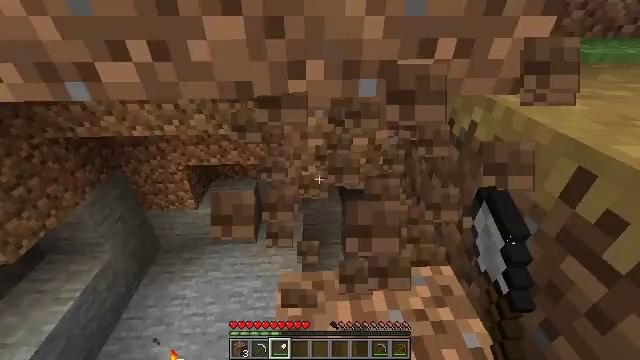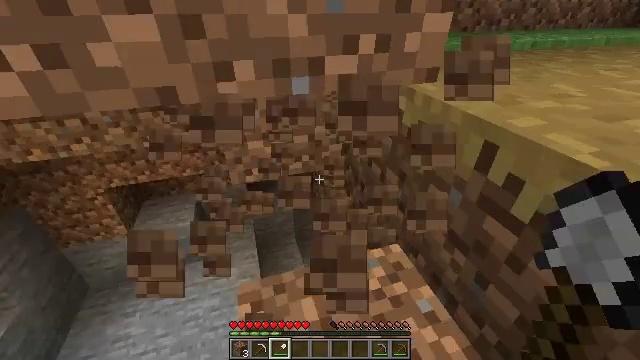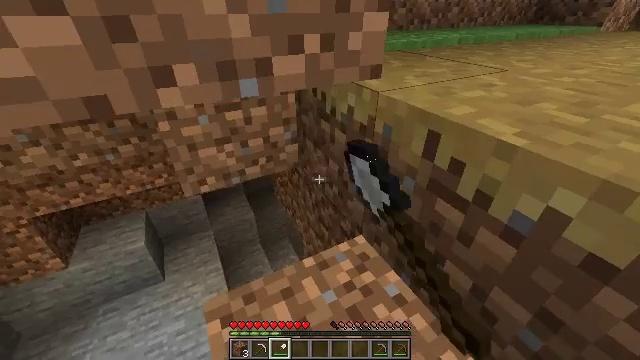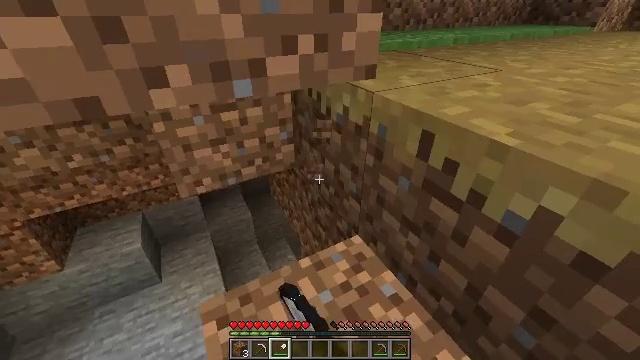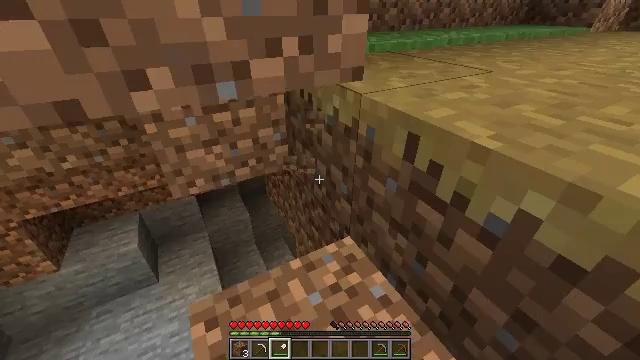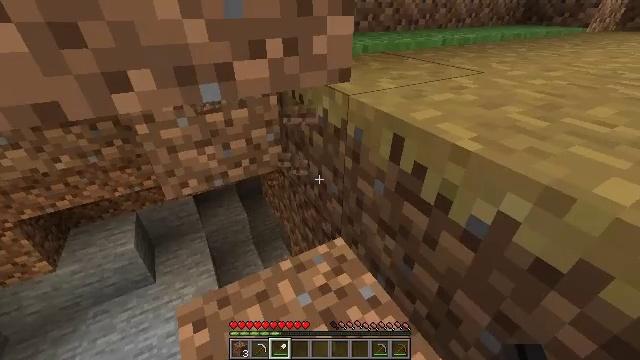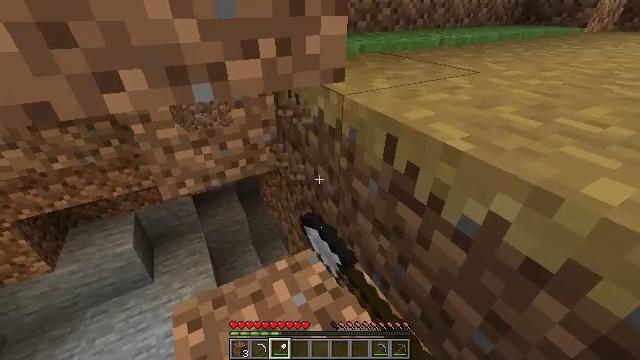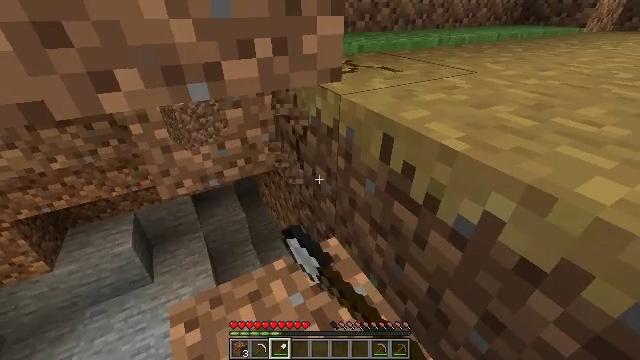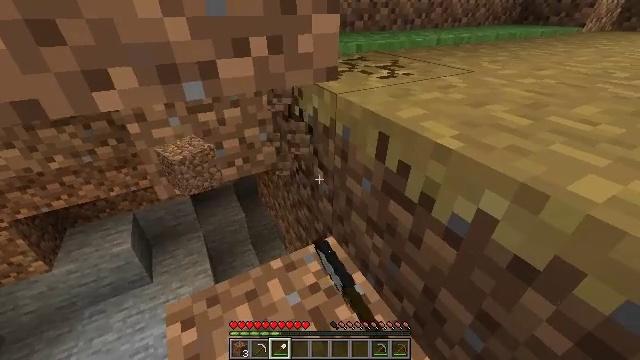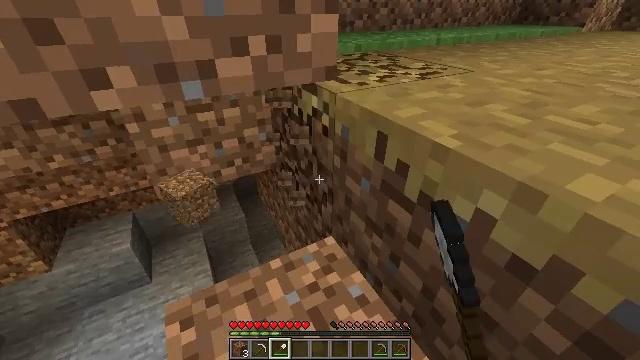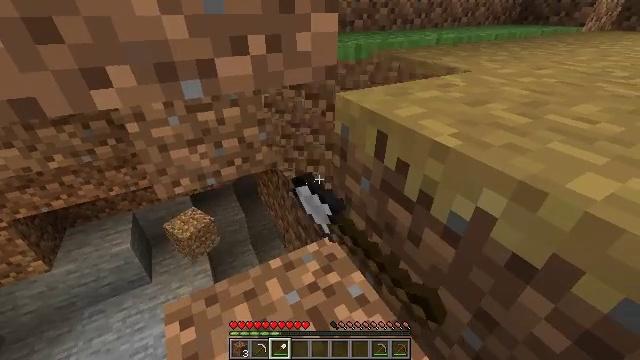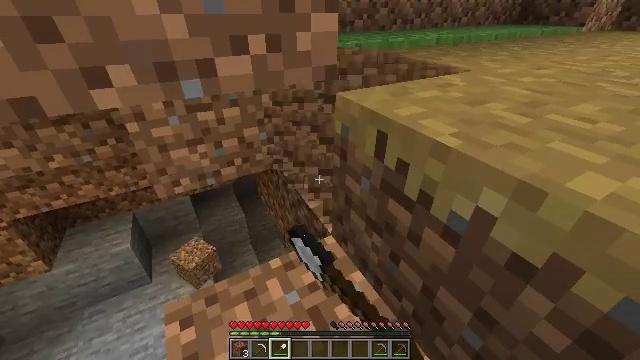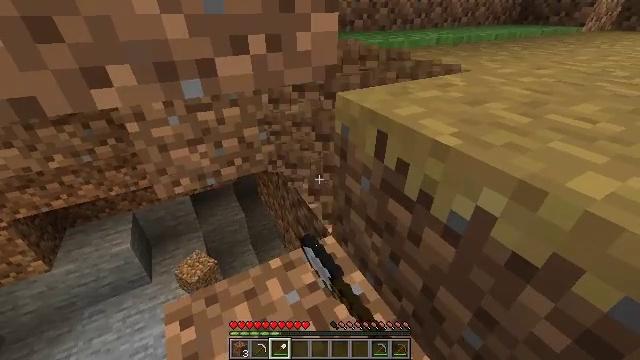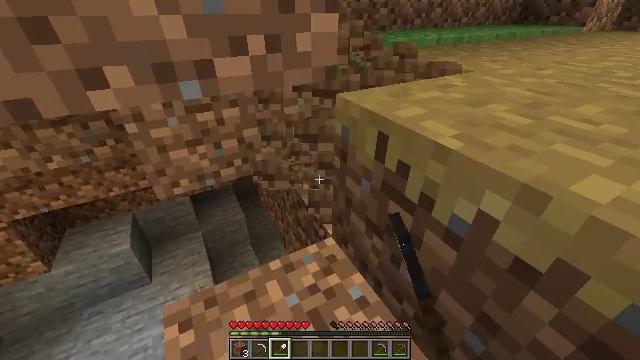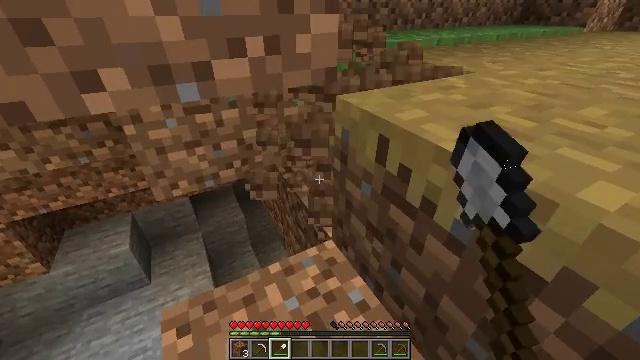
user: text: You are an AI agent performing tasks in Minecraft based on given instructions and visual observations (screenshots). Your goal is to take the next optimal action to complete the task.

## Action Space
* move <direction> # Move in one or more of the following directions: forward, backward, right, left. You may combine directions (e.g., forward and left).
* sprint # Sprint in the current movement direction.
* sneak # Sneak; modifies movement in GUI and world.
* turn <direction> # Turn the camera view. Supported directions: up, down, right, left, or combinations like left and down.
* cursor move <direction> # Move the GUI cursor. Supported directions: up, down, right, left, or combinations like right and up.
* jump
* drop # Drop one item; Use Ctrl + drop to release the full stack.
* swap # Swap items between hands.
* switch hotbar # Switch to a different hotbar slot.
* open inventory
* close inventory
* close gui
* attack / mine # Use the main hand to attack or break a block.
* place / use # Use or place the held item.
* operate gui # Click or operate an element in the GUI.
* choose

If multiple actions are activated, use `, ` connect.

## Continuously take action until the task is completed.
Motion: motion action
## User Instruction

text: Remove the grass path from the ground.
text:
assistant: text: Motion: sneak, turn right, attack / mine
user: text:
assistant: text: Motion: sneak, turn right, attack / mine
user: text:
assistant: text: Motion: move right, sneak, attack / mine
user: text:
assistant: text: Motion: move right, sneak, attack / mine
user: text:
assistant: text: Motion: move right, sneak, attack / mine
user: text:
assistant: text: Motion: sneak, attack / mine
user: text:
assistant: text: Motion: sneak, attack / mine
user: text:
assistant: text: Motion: sneak, attack / mine
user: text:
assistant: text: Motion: sneak, attack / mine
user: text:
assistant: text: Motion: sneak, attack / mine
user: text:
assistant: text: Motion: sneak, attack / mine
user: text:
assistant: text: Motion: sneak, attack / mine
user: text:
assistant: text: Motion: move forward, sneak, attack / mine
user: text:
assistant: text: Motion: move forward, sneak, attack / mine
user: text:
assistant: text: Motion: sneak, attack / mine